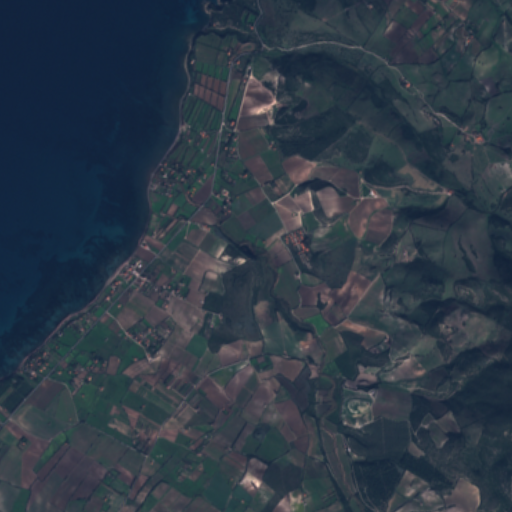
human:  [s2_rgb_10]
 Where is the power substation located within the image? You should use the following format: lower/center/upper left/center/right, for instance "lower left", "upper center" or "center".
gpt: The power substation is located in the upper center of the image.
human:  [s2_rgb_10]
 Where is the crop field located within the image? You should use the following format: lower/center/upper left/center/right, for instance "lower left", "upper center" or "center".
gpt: There is no crop field in the image.